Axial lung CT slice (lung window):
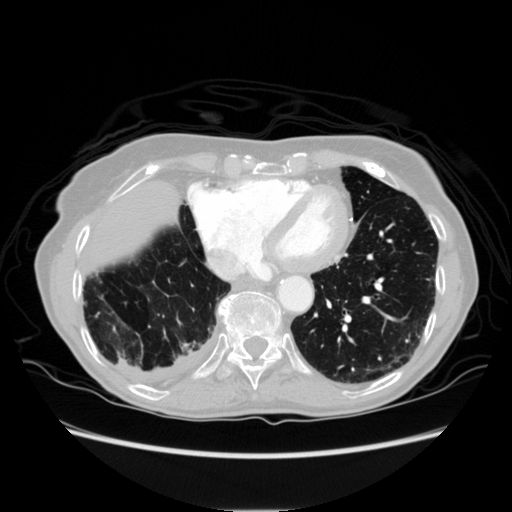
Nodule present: no